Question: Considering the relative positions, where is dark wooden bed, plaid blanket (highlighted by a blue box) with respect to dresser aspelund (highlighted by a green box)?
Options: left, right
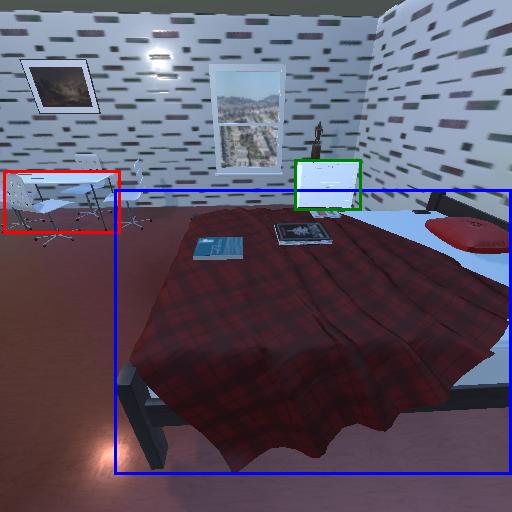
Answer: left